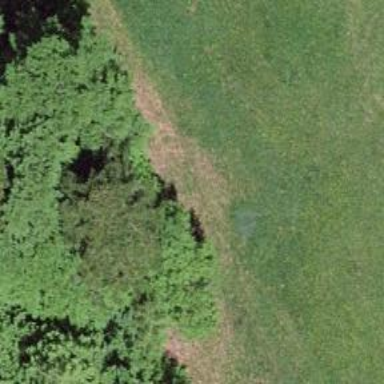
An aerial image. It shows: Grassy track with grade5 tracktype.